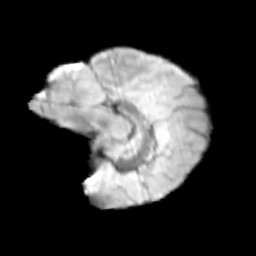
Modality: T2w
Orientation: sagittal
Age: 13
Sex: female
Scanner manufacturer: siemens
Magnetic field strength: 3 T
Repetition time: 3.8 s
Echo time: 0.07 s